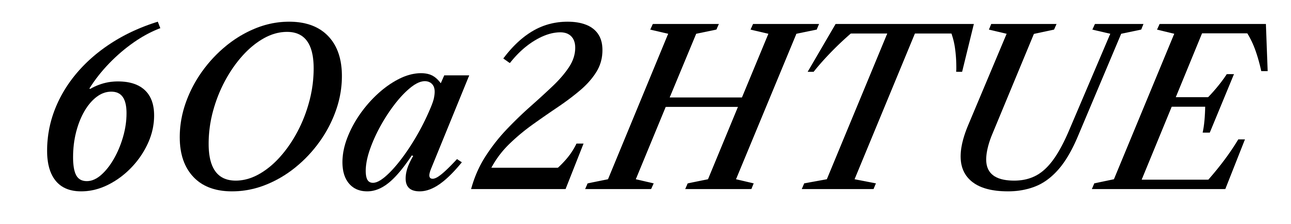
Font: LibreCaslonText-Italic_Medium_Italic